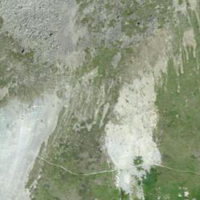
EUNIS habitat code: 48
Species observed at this site:
Gentianella campestris